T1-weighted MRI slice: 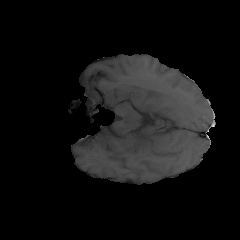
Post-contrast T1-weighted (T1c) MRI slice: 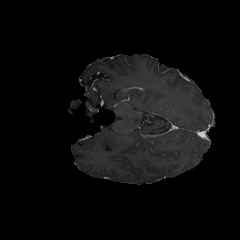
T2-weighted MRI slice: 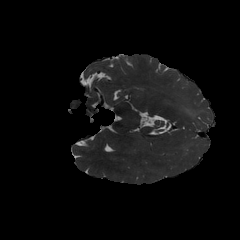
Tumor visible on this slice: no